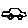
Label: car